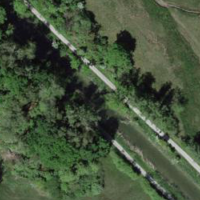
EUNIS habitat code: 16
Species observed at this site:
Corvus corone
Fulica atra
Corylus avellana
Anas platyrhynchos
Molinia caerulea
Fringilla coelebs
Buteo buteo
Turdus iliacus
Chroicocephalus ridibundus
Phragmites australis
Gallinula chloropus
Cygnus olor
Prunus padus
Pica pica
Prunus spinosa
Ciconia ciconia
Cornus sanguinea